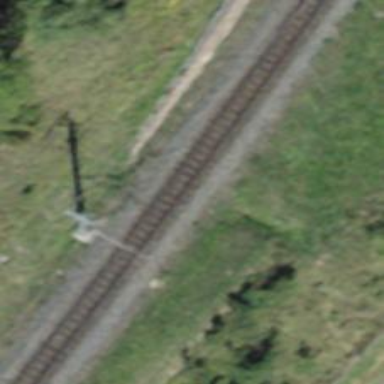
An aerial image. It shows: Narrow-gauge railway with single track. The railway is electrified with contact line.